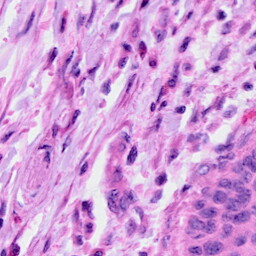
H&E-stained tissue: Cervix